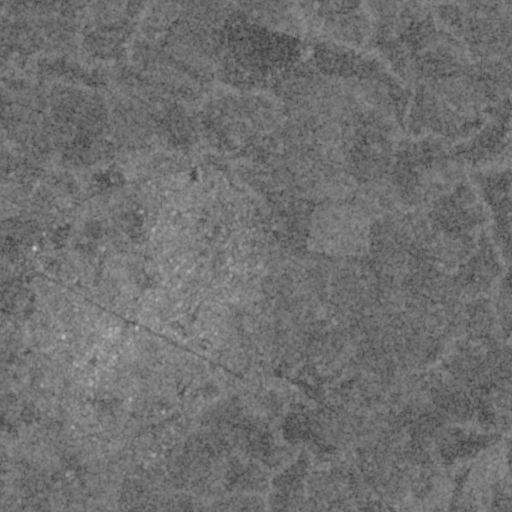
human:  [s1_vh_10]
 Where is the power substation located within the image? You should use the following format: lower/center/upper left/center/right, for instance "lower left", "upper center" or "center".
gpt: The power substation is located in the lower center of the image.
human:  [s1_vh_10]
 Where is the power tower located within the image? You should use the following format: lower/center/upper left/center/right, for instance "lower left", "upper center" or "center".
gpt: The power tower is located in the lower of the image.
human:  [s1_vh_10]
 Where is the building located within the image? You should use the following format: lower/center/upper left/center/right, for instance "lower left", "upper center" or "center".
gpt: There is no building in the image.

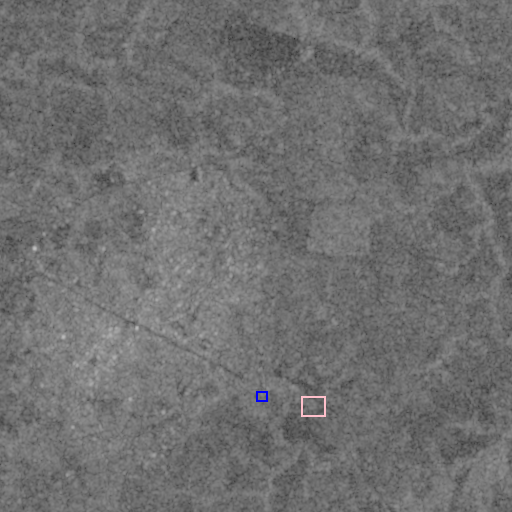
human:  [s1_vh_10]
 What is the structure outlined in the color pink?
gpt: The structure outlined in pink is a park.
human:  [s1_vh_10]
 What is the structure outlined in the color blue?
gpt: The structure outlined in blue is a power substation.
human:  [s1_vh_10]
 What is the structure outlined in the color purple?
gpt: There is no purple outline.